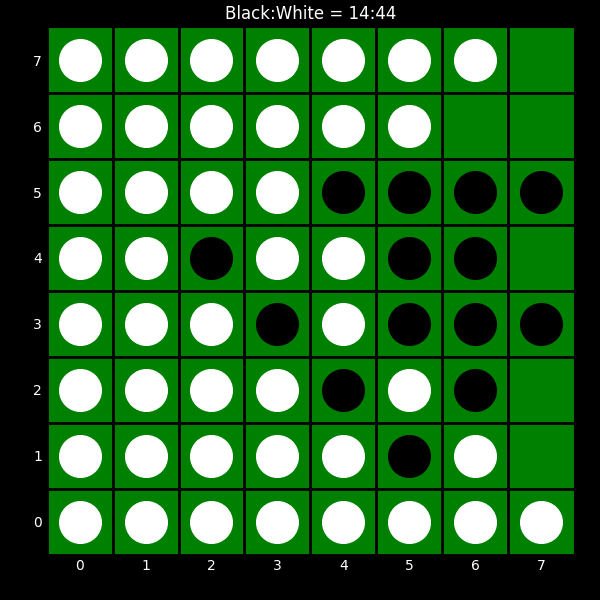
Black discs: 14
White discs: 44